Field crop: maize
Growth stage: 2
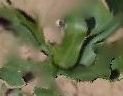
Species: maize